Question: lately have i had this idea in my head about using events in a ASP.NET MVC application.
For an example When a user created a comment, will this on the server side trigger an event, that for an example the account controller can be hooked on to, and thus triggering account specified code on a event.
Have any 1 tried this or is it even possible, to use events as such on a web application?
Here is an example.

A uses created a comment on my website, though the comments controller, this will make the Comments controller trigger an event in my static event manager. This will execute all the methods that have been tied to this event. In this example is "OnCommentCreate()" in the AccountController attached.
Now all this should happen on another thread then the users, so the page for the user will continues as there were no events, while the events are handling behind.
My thought where to use this with a persistent connection on a timeline, or it can be used to decentralize code. I could for an example have an event that would be called when a username changes, there will go through the log files and change the name of the user to the new username.
I hope this clarifies better
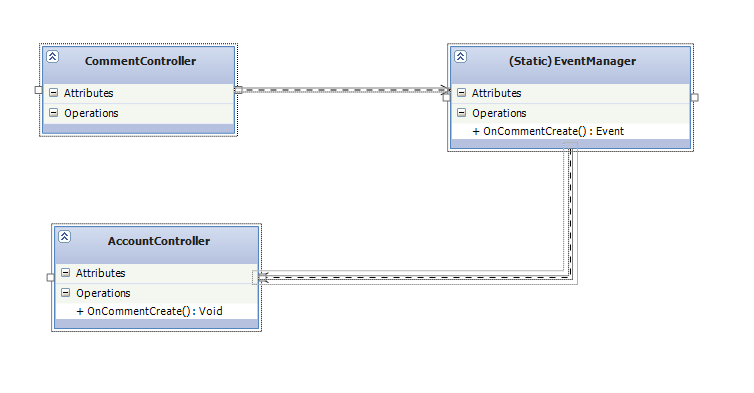
Answer: You can absolutely do this if you want to, DoomStone. ASP.NET MVC itself doesn't do events using the .NET event model, but what you're describing isn't really .NET events either; it's more of a publish & subscribe bus in your app.
One thought is that depending on how many events you start doing, and what you have them do, you might look into using purpose-built eventing frameworks or WF, or possibly a message queue.
That said, I would also encourage considering other options of accomplishing your goal. The examples you have given don't really strike me as the sweet spot for event-based programming, unless I'm misunderstanding something.
** Update **
I had another thought after your comment. So, short answer is that 'yes' this is a well-known pattern, especially for decoupling services that maybe exist on other servers and maybe (in some cases) aren't even owned by you. There are available frameworks out there, but what you're describing could be completely home-grown. You can either make a method on your WKO for each event (like your example shows), or if you want more flexibility you can define a generic action (.e.g. Publish or Send) which takes in a custom Message class, and then folks calling the WKO can send a message which is typed to the event (in other words, rather than calling 'OnCommentCreated()', they might call 'Publish(new CommentCreatedMessage({data}));' Doing it that way tends to make the solution more able to grow.